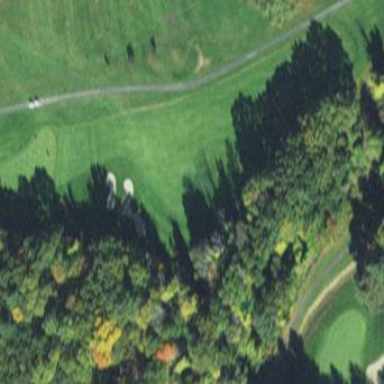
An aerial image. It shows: Scenic golf fairway.